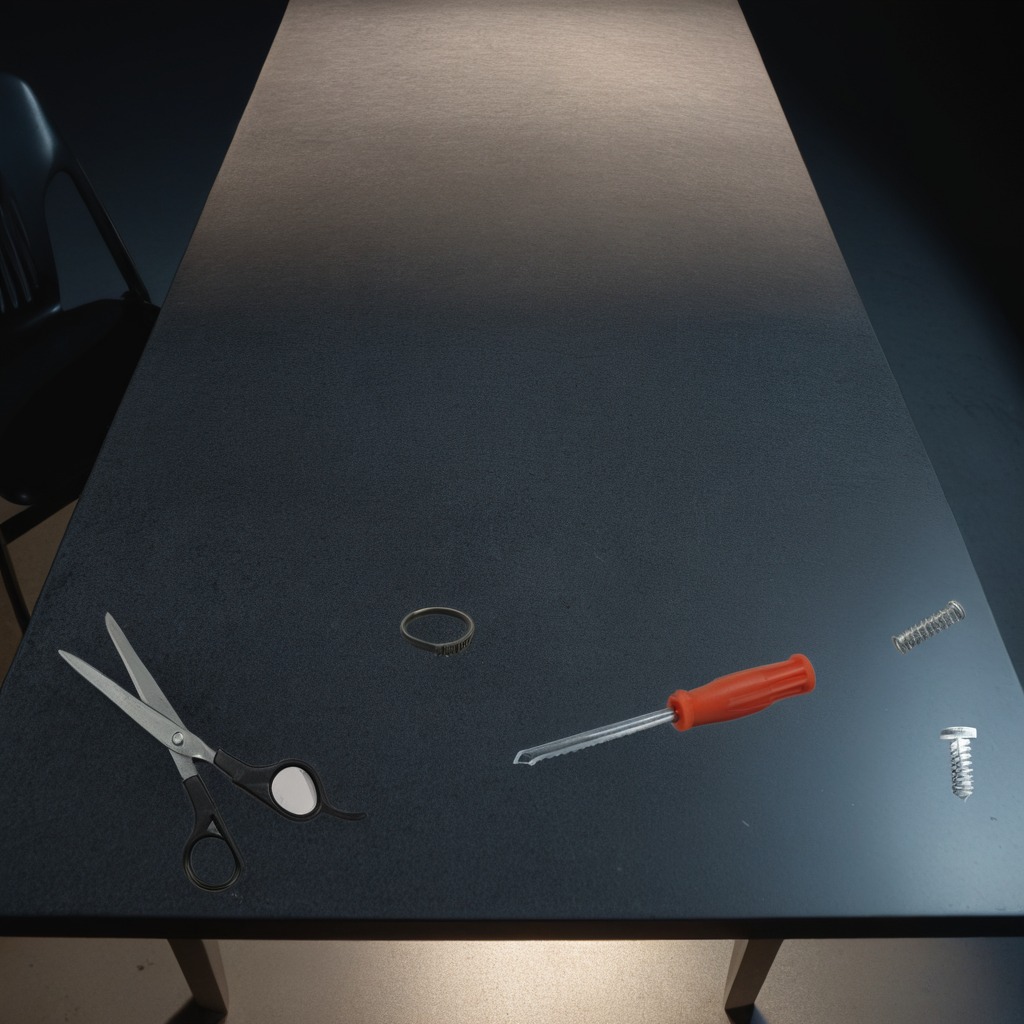
A rubber O'ring, a metal machine screw, a coiled metal spring, a screwdriver, and a pair of scissors are lying on a clean granite table inside a workshop at night.